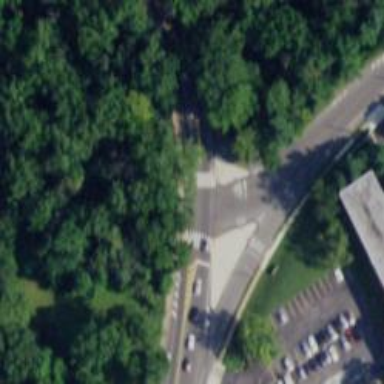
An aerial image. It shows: Marked crossing on footway.